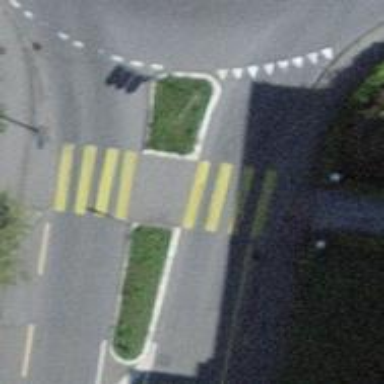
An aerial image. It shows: Uncontrolled zebra crossing with island. The crossing is marked with zebra stripes.